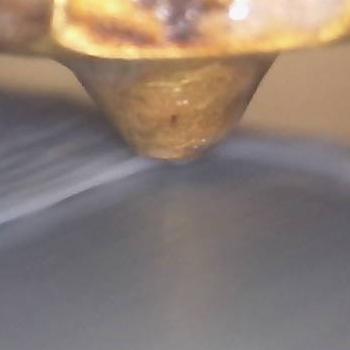
Flow rate: 49%